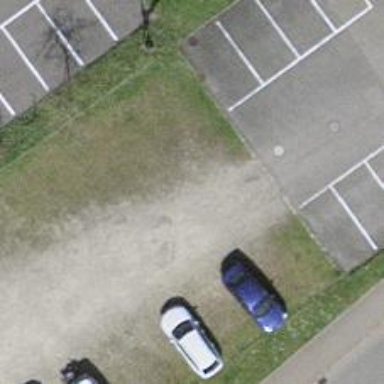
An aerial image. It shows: Road serving as parking aisle.